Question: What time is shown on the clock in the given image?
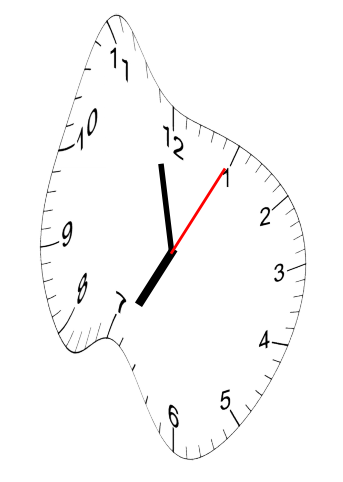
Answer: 06:58:05